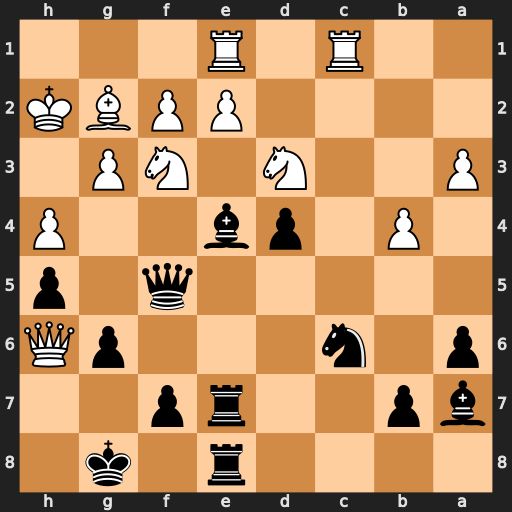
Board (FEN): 4r1k1/bp2rp2/p1n3pQ/5q1p/1P1pb2P/P2N1NP1/4PPBK/2R1R3
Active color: b
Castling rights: -
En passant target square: -
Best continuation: Bxd3 exd3 Rxe1 Nxe1 Qxf2